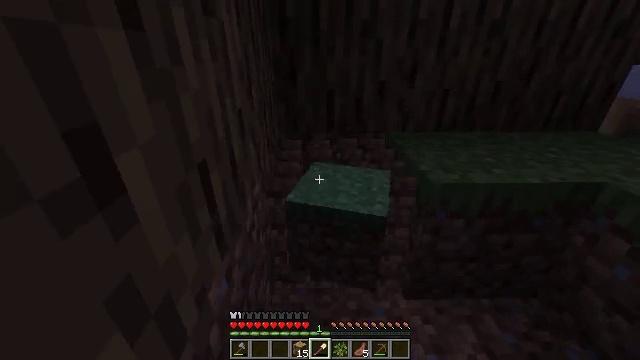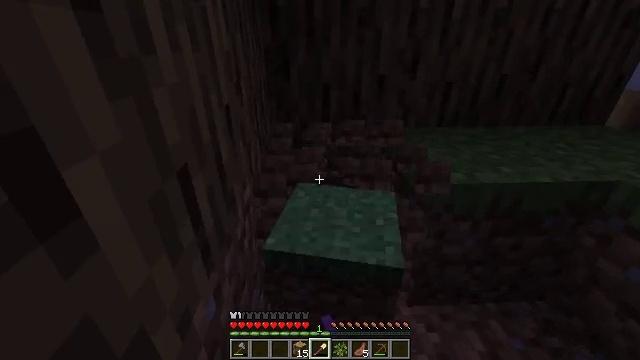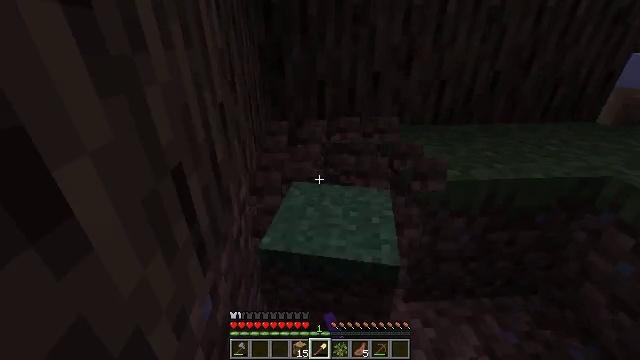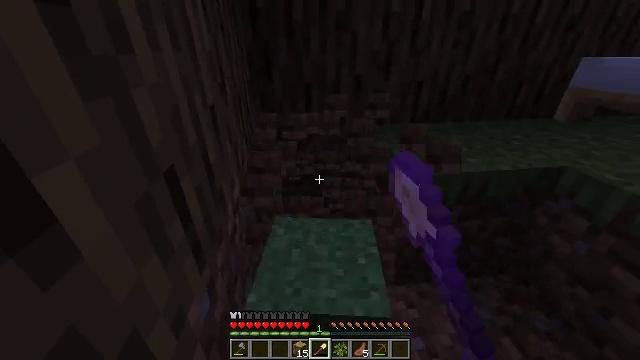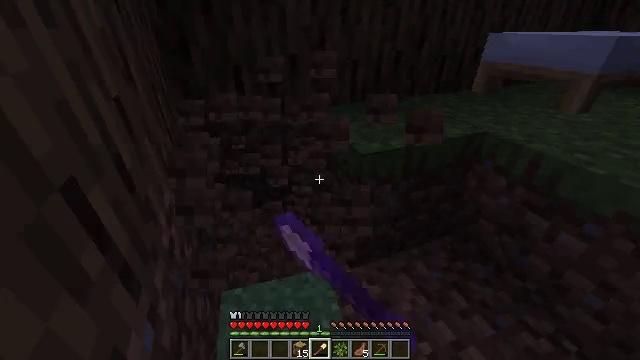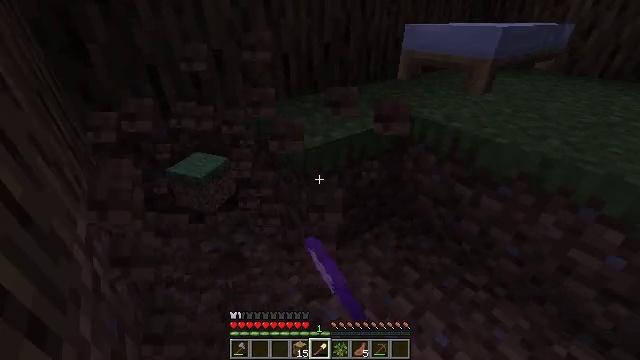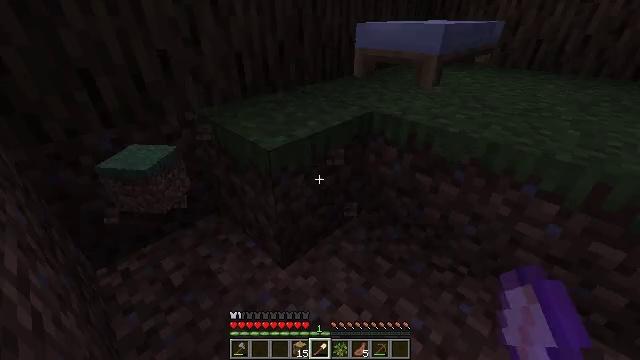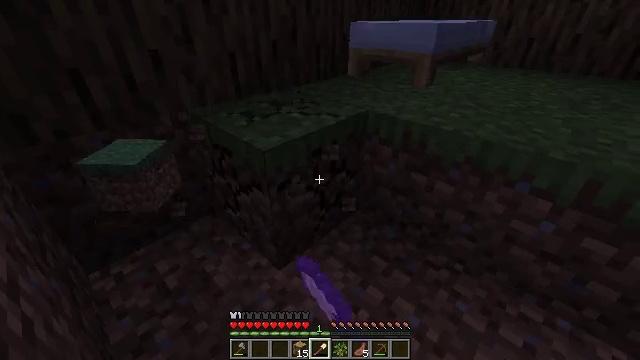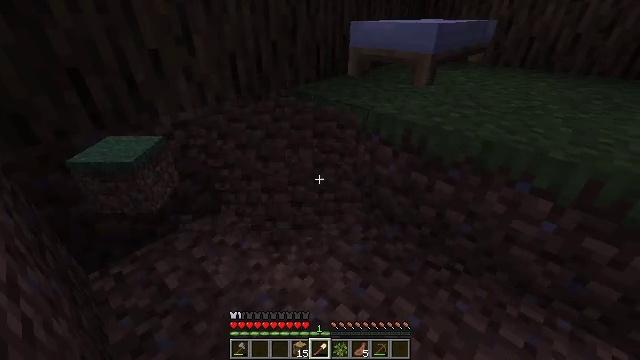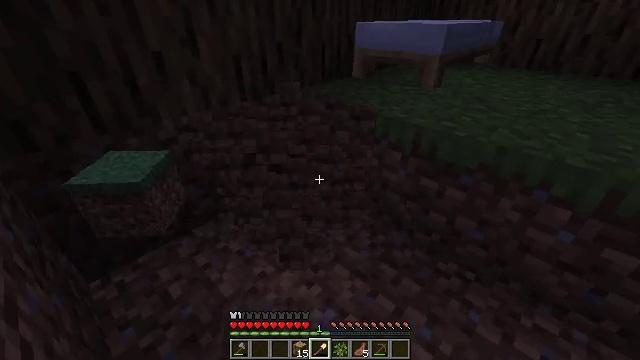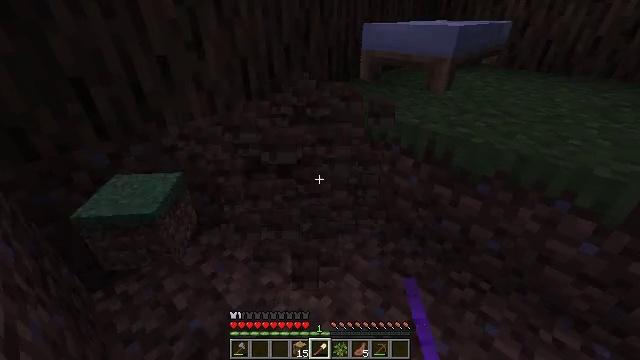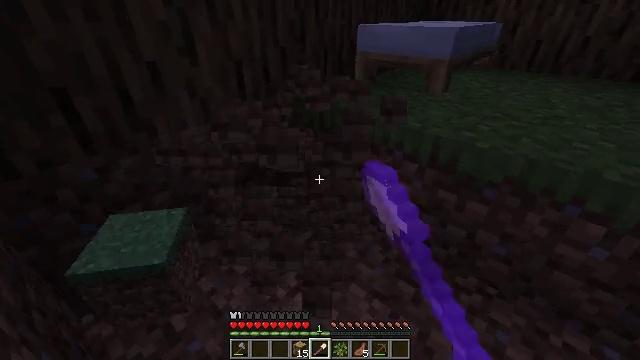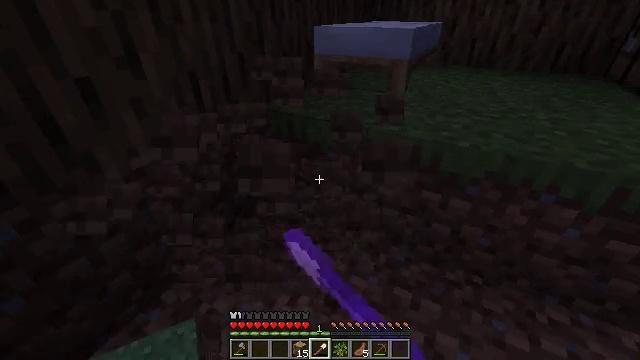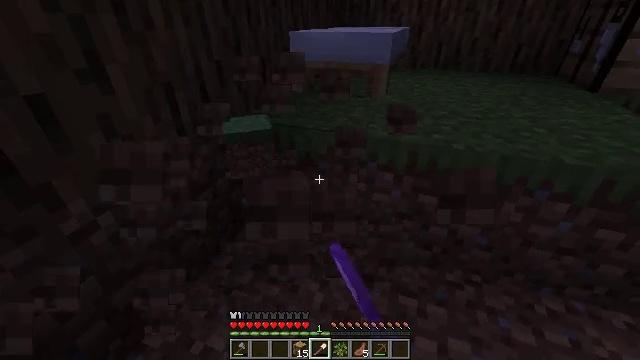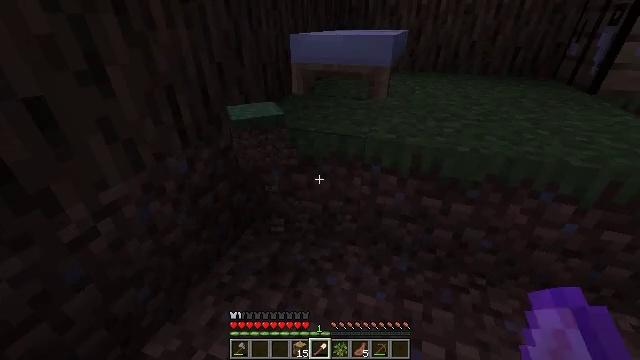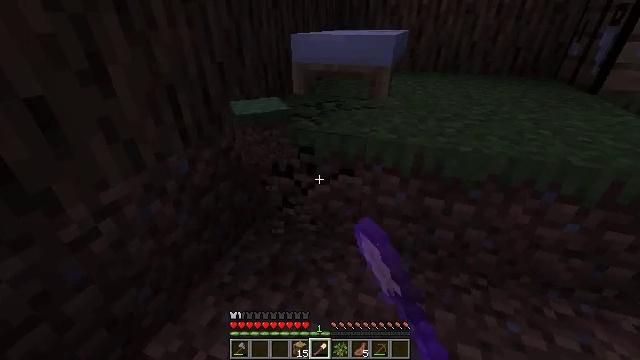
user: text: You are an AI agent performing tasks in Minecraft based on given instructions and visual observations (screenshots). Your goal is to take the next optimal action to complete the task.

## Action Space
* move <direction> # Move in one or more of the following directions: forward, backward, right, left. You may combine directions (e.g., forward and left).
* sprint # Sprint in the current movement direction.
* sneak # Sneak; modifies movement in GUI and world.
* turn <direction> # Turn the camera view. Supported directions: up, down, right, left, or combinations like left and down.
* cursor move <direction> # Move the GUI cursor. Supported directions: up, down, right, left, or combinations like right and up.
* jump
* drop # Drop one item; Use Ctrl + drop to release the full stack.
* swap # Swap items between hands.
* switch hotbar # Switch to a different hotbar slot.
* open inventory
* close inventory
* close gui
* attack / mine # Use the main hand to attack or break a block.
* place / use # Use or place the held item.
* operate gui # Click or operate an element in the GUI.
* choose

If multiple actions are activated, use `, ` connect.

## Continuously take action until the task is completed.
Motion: motion action
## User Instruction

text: Mine grass block from the ground.
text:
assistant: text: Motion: turn right, attack / mine
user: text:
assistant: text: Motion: turn right, attack / mine
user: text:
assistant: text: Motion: turn right, attack / mine
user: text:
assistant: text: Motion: turn right and down, attack / mine
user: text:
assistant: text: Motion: turn right, attack / mine
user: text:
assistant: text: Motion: turn right, attack / mine
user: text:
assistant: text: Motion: turn right, attack / mine
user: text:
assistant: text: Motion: attack / mine
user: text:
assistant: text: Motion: move forward and move left, attack / mine
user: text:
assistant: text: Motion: move forward and move left, attack / mine
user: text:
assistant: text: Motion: move forward and move left, turn right, attack / mine
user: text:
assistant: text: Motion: move forward and move left, turn right, attack / mine
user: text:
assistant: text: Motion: turn right, attack / mine
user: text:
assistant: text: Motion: attack / mine
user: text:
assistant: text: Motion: attack / mine
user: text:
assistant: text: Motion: attack / mine
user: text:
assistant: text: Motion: attack / mine
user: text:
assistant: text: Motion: turn right, attack / mine
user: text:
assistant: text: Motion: turn right, attack / mine
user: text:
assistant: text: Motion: turn right, attack / mine
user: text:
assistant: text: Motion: turn right, attack / mine
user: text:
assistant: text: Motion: attack / mine
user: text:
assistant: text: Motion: move forward, attack / mine
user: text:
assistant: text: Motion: move forward and move right, attack / mine
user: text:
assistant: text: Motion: move forward and move right, attack / mine
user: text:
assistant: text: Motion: move forward and move right, turn right, attack / mine
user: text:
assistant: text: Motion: move forward and move right, turn right, attack / mine
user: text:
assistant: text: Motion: turn right, attack / mine
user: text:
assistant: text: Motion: attack / mine
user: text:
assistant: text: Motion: attack / mine